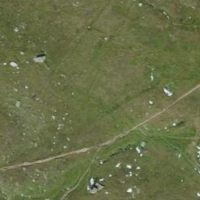
EUNIS habitat code: 26
Species observed at this site:
Phoenicurus ochruros
Montifringilla nivalis
Gentiana verna
Anthus spinoletta